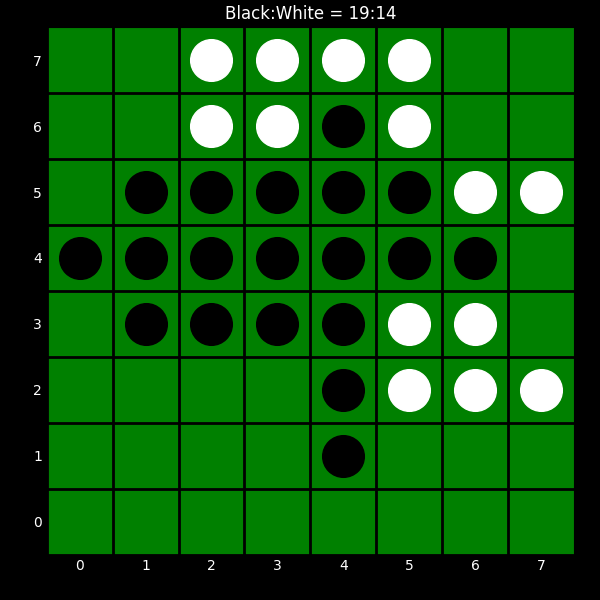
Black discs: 19
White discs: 14